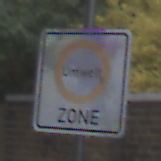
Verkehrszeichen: BeginnUmweltzone
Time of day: MorningAfternoon
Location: Outdoor (Urban)
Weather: Overcast
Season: NotSpecified
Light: Natural